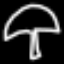
Label: mushroom